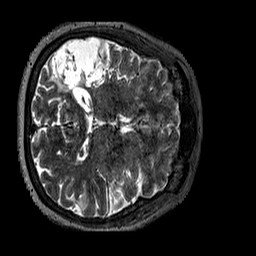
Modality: T2w
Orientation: axial
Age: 46
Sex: female
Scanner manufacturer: siemens
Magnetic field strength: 3 T
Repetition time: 3.2 s
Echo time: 0.567 s